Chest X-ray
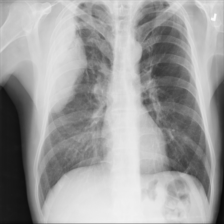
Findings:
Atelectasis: negative
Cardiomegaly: negative
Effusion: negative
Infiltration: negative
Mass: positive
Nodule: negative
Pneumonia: negative
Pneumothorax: negative
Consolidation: negative
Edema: negative
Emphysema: negative
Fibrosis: negative
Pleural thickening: negative
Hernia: negative